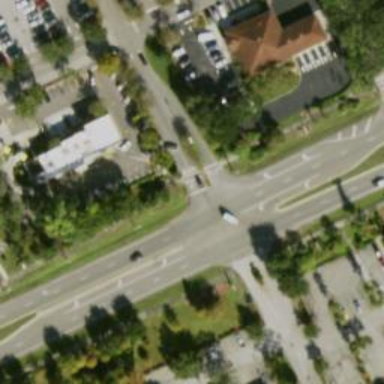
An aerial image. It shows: Crossing road.